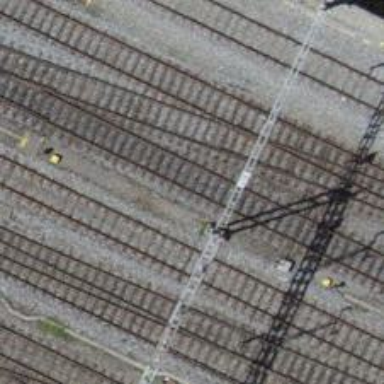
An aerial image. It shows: Railway siding with one electrified track and contact line for powering the train.